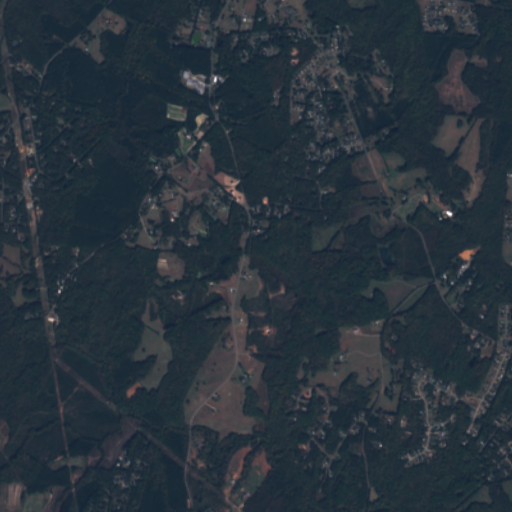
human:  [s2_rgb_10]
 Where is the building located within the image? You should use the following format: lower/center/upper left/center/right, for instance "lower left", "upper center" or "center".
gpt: The building is located in the center right of the image.
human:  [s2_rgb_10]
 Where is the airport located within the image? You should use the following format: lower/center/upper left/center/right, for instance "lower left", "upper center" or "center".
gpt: There is no airport in the image.